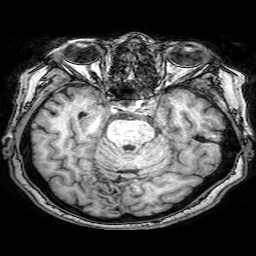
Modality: T1w
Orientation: coronal
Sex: female
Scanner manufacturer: philips
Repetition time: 0.008302 s
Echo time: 0.00386 s